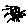
Label: sun